Question: I'm new to Swift and am confused as how to programmatically add a custom class to a button. I created a custom class and can add it using the storyboard. It works fine, but how would this be done programmatically?

Can I use the CheckBox class in place of UIButton or would I still need to use UIButton and add the class?
The Class
'''
class CheckBox: UIButton {
//images
let checkedImage = UIImage(named: "checked_checkbox") //as UIImage!
let uncheckedImage = UIImage(named: "unchecked_checkbox") //as UIImage!
//bool property
var isChecked:Bool = false{
didSet{
if isChecked == true {
self.setImage(checkedImage, forState: .Normal)
}else {
self.setImage(uncheckedImage, forState: .Normal)
}
}
}
override func awakeFromNib() {
self.addTarget(self, action: "buttonClicked:", forControlEvents: UIControlEvents.TouchUpInside)
self.isChecked = false
}
func buttonClicked(sender:UIButton) {
if(sender == self){
if isChecked == true {
println("setting to false")
isChecked = false
}else{
println("setting to true")
isChecked = true
}
}
}
}
'''
Adding the class to the view controller
'''
override func viewDidLoad() {
super.viewDidLoad()
let checkBox = CheckBox()
checkBox.backgroundColor = UIColor.blueColor()
self.view.addSubview(checkBox)
checkBox.setTranslatesAutoresizingMaskIntoConstraints(false)
self.view.addConstraint(NSLayoutConstraint(item: checkBox, attribute: .Left, relatedBy: .Equal, toItem: self.view, attribute: .Left, multiplier: 1.0, constant: 50))
self.view.addConstraint(NSLayoutConstraint(item: checkBox, attribute: .Top, relatedBy: .Equal, toItem: self.view, attribute: .Top, multiplier: 1.0, constant: 50))
}
'''
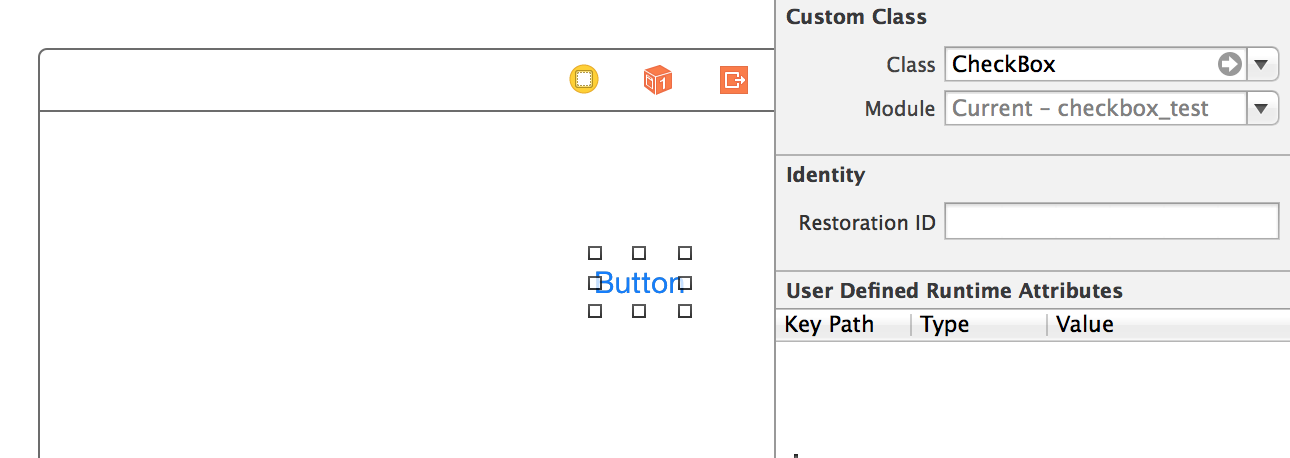
Answer: > the checkbox does not appear
Could that be because you have forgotten to give your 'checkbox' any ?
Also, I notice you have these images:
'''
let checkedImage = UIImage(named: "checked_checkbox") //as UIImage!
let uncheckedImage = UIImage(named: "unchecked_checkbox") //as UIImage!
'''
But could it be that you have forgotten to put either of those images ? I don't see any code that does that.
> If I call 'checkbox.isCheck = true' or 'false' the checkbox appears but does not change if clicked
Could that be because you have forgotten to give your 'checkbox' any target-action for its control event? Previously you had this code:
'''
override func awakeFromNib() {
self.addTarget(self, action: "buttonClicked:", forControlEvents: UIControlEvents.TouchUpInside)
self.isChecked = false
}
'''
But now there is no 'awakeFromNib' call - this button does not awake from a nib. The storyboard is the nib. This button is coming from code now.
If you fix that, so that that code is called, then 'isChecked' will be set and the image will appear, won't it?